Question: Just see as following image

what I want to realize is, when I choose a specific area in the Area dropbox, The Block dropbox only shows the content which only belong to the selected area. How to realize that in tableau? Area and Block are both parameters.
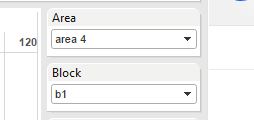
Answer: I would advice you to use filter. then for the block filter,click the arrow on the top right and select "Only Relevant Values".The block filter will then refresh after you choose an area to show only the blocks related to that area.
For parameters currently the dynamic refresh feature is not present, though it is being demanded.